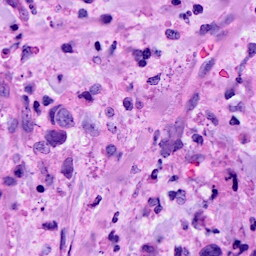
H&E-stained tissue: Breast